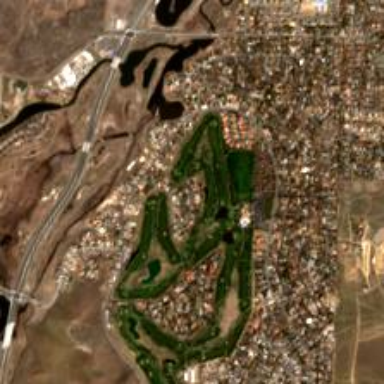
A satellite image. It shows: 18-hole golf course categorized under leisure land.